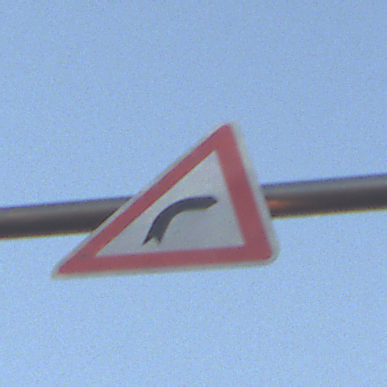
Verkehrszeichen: KurveRechts
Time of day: SunriseSunset
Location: Outdoor (Nature)
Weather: Clear
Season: NotSpecified
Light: Natural